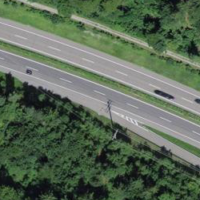
EUNIS habitat code: 57
Species observed at this site:
Chorthippus biguttulus